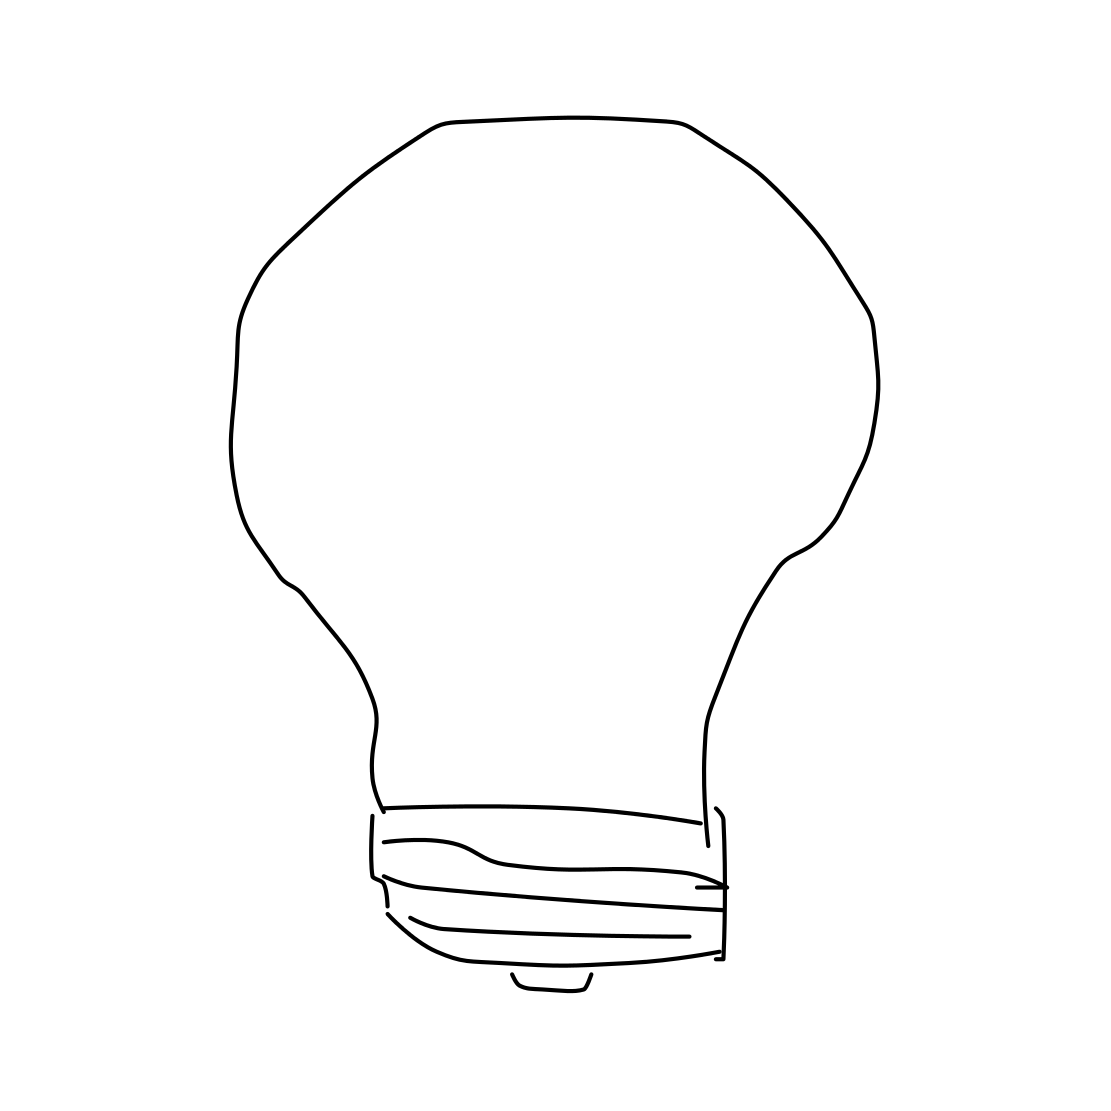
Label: lightbulb